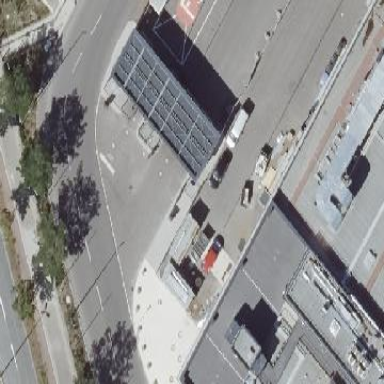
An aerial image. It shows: View of roof of building.